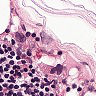
Metastatic tissue present: no